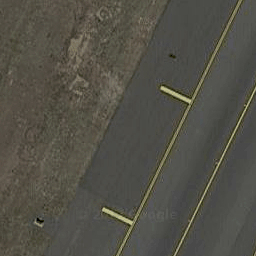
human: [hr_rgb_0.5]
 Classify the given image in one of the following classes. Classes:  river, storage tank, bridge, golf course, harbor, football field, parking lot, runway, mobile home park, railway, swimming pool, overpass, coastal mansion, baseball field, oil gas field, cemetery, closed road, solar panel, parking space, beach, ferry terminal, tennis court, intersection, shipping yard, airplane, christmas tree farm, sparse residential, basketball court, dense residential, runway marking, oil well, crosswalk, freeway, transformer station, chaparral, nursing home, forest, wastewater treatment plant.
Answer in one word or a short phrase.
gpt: runway marking